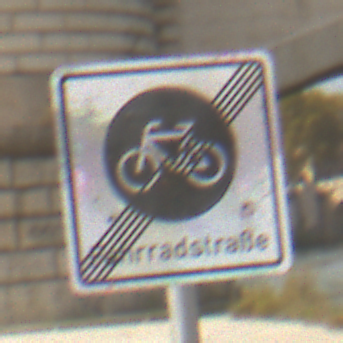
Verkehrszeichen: EndeFahrradstrasse
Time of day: MorningAfternoon
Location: Outdoor (Suburban)
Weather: PartlyCloudy
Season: NotSpecified
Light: Natural